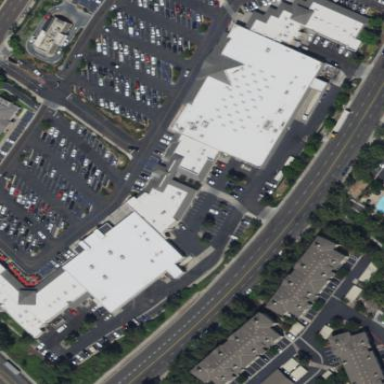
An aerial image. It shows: Commercial building.